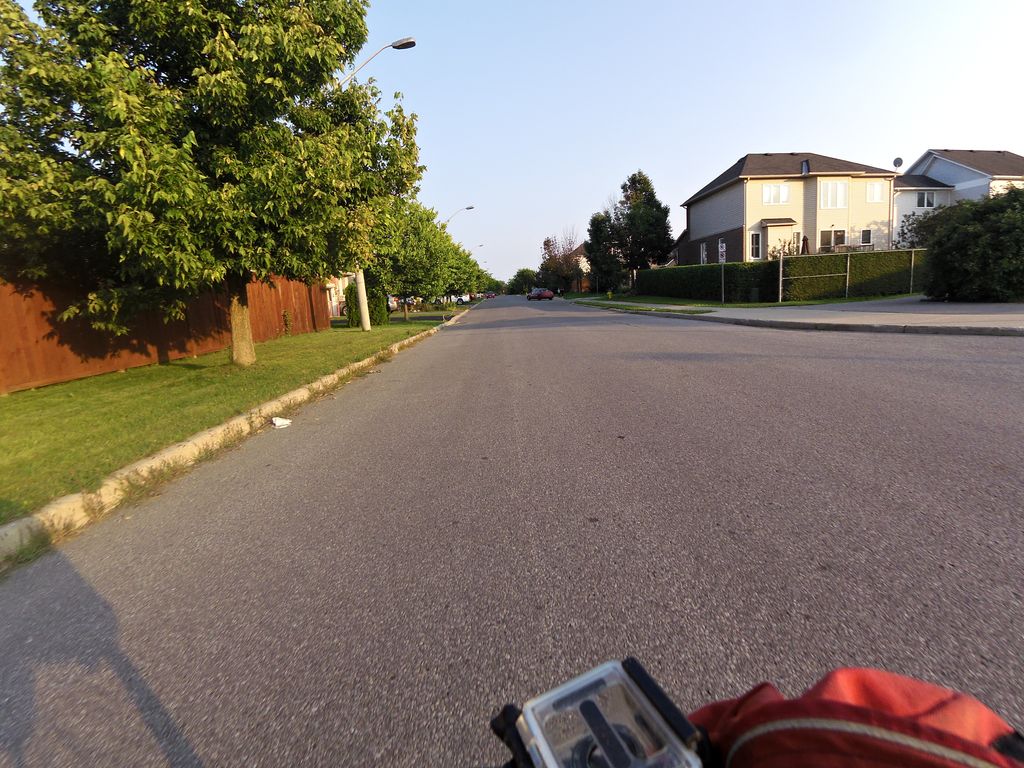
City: ottawa-gatineau